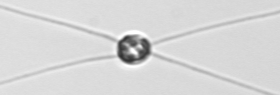
Label: Chaetoceros_danicus